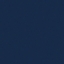
Label: SeaLake